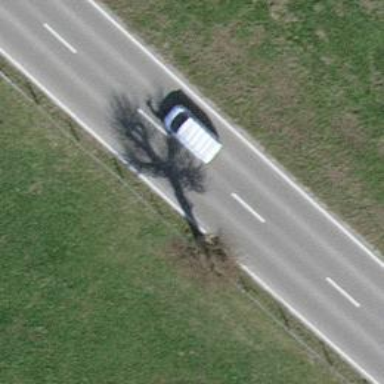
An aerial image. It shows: Avenue of broadleaved trees.